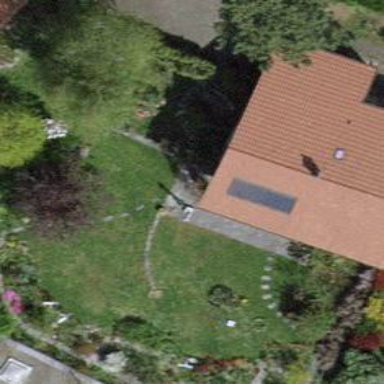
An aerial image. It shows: Garden enclosed by fence.